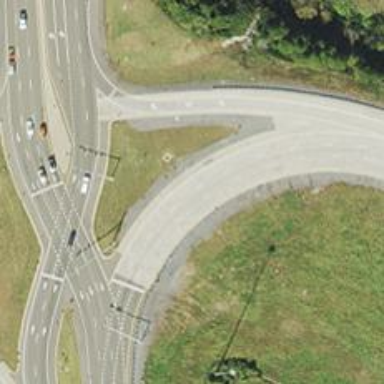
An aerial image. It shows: Motorway link at Diverging Diamond Interchange (DDI) junction.